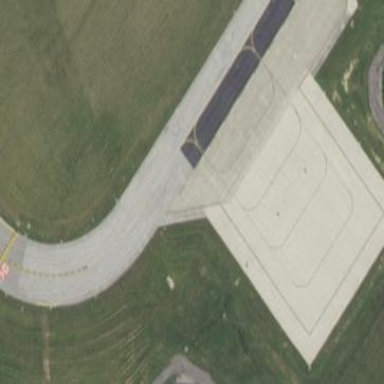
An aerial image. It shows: Apron at the airport.